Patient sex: M
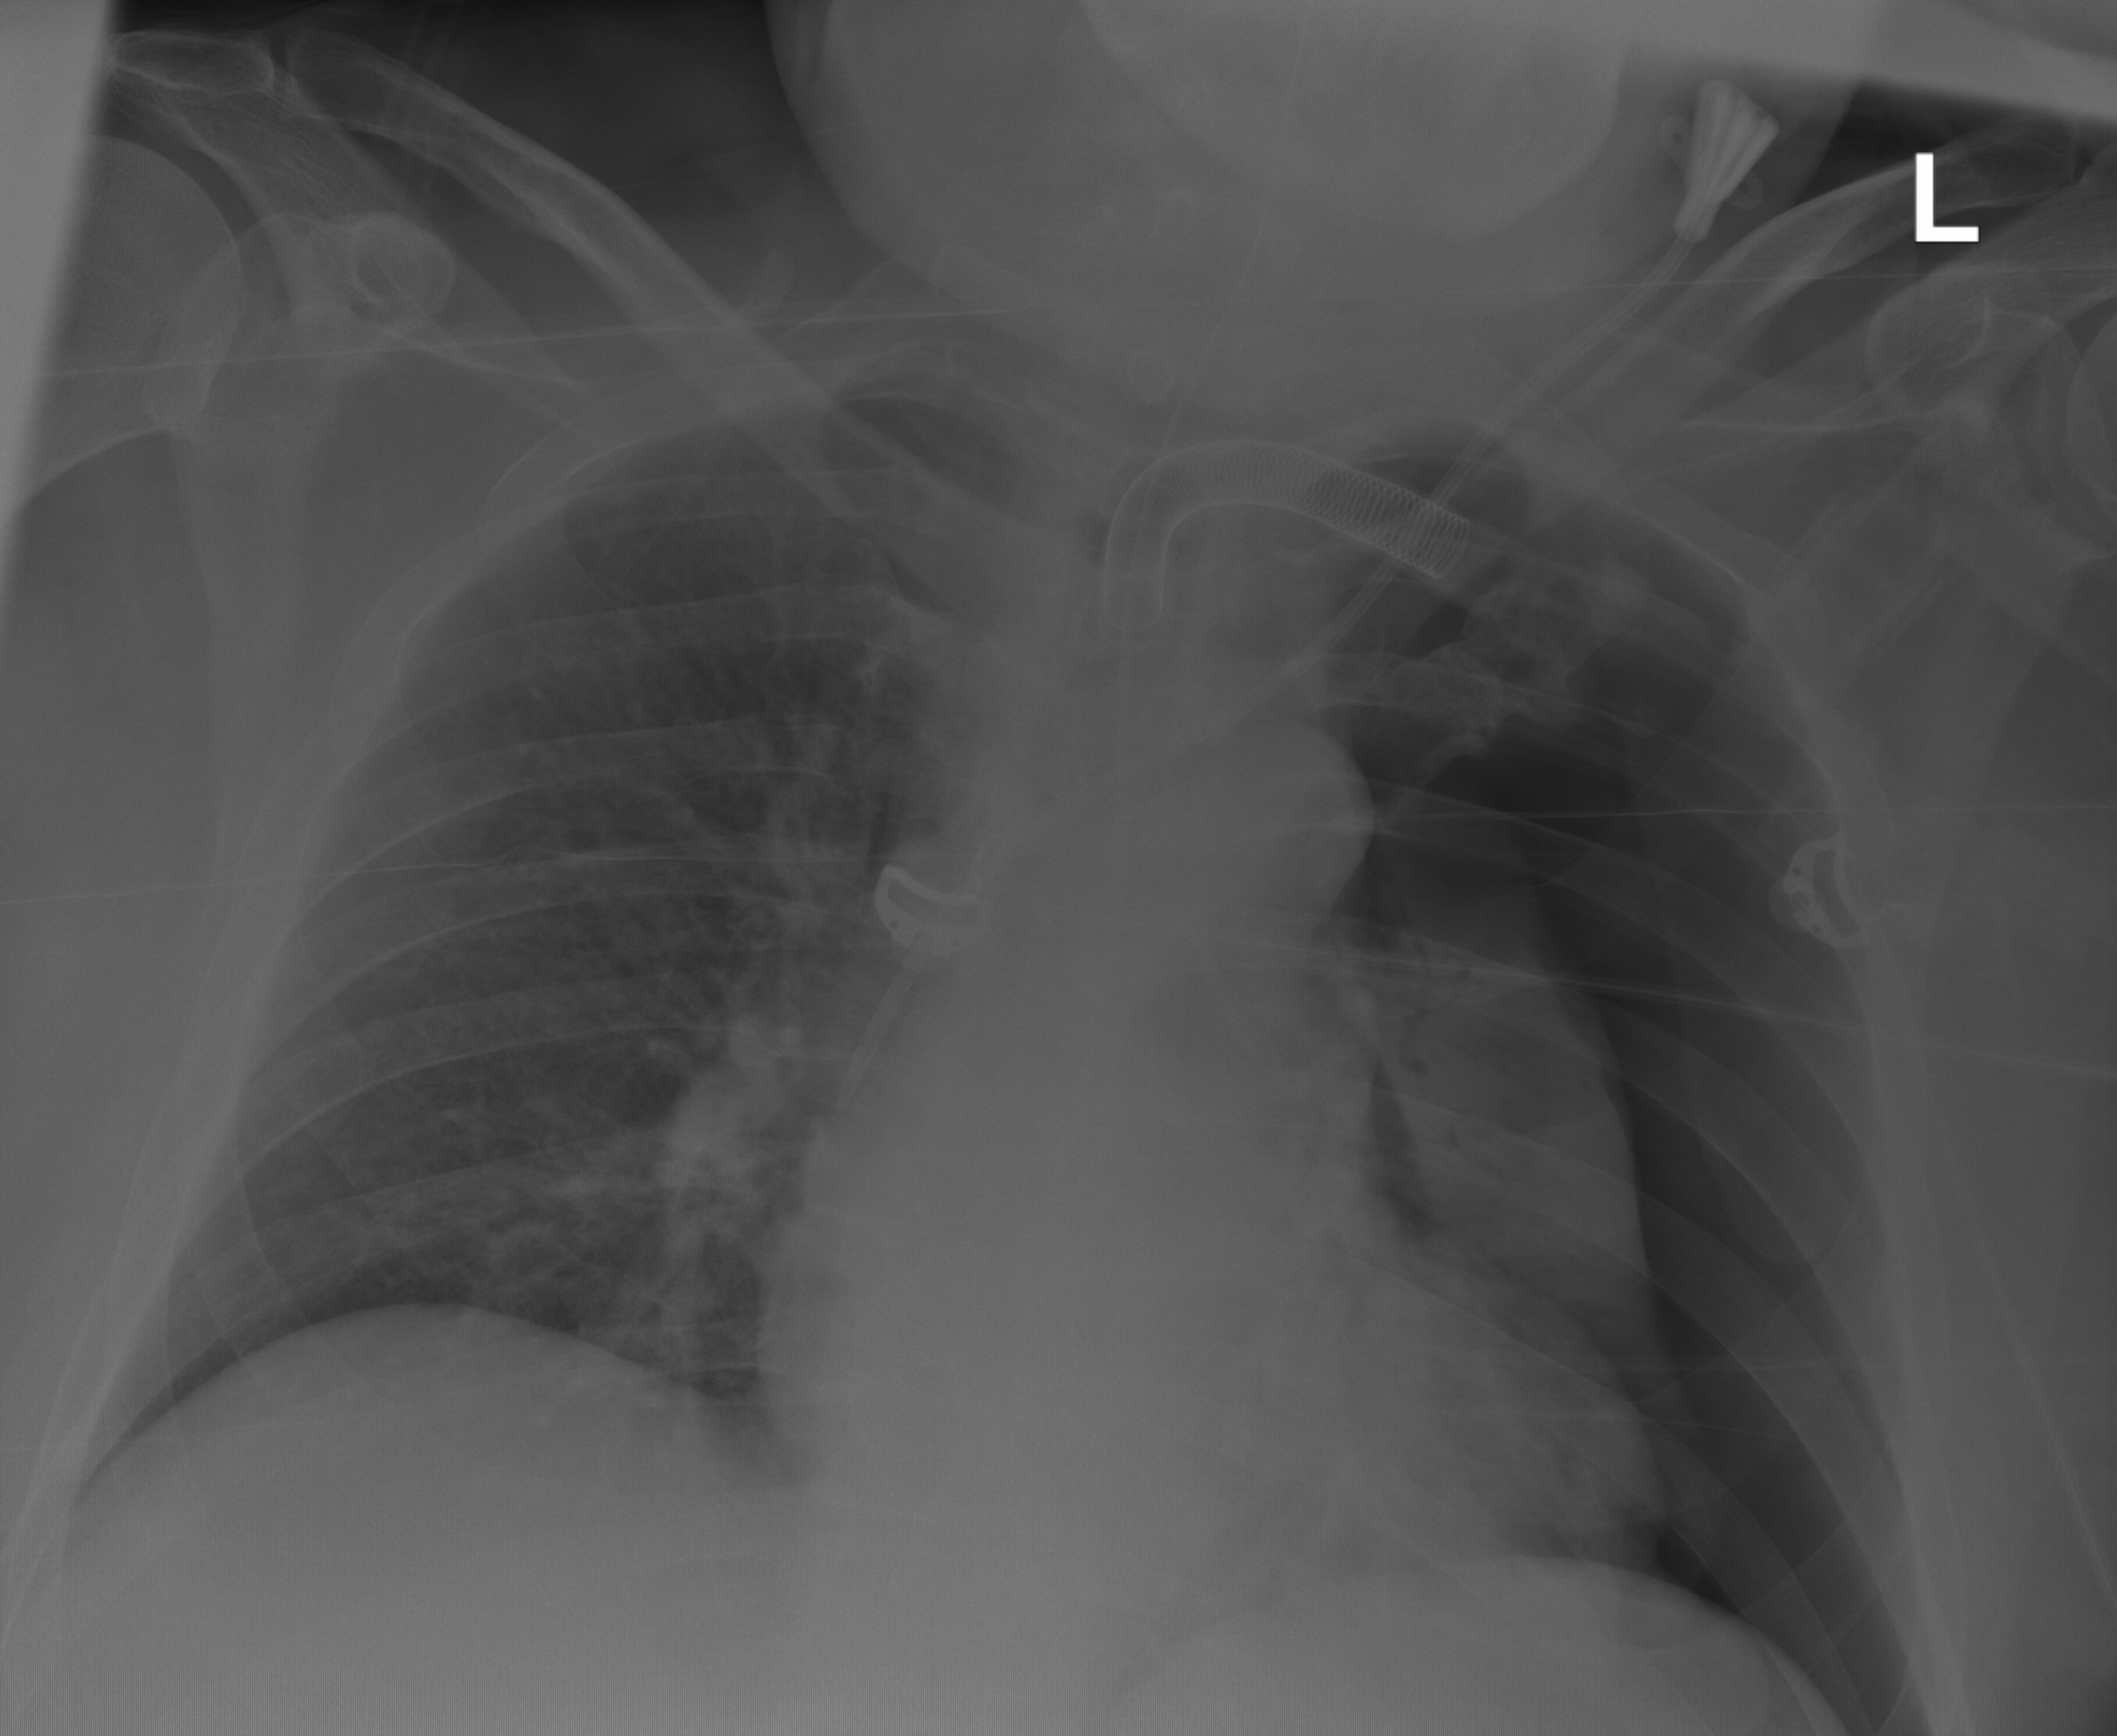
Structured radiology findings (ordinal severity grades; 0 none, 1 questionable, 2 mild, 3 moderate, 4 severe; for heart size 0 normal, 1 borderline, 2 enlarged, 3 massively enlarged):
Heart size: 1
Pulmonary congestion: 0
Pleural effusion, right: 0
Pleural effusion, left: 0
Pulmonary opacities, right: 0
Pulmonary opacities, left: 0
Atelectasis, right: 0
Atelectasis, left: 4